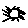
Label: moon